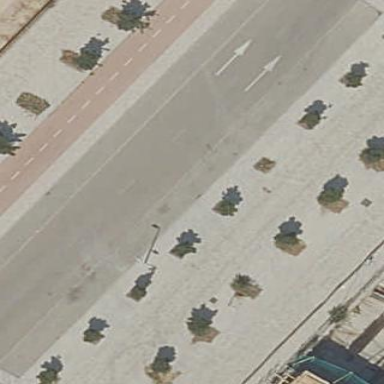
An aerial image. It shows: Street side parking area.